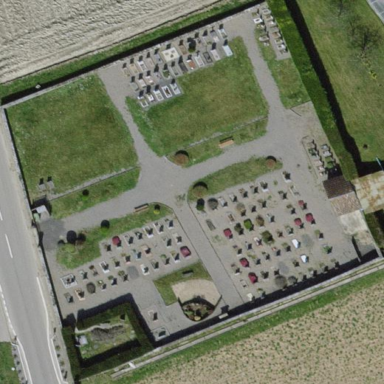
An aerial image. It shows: Cemetery.